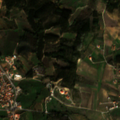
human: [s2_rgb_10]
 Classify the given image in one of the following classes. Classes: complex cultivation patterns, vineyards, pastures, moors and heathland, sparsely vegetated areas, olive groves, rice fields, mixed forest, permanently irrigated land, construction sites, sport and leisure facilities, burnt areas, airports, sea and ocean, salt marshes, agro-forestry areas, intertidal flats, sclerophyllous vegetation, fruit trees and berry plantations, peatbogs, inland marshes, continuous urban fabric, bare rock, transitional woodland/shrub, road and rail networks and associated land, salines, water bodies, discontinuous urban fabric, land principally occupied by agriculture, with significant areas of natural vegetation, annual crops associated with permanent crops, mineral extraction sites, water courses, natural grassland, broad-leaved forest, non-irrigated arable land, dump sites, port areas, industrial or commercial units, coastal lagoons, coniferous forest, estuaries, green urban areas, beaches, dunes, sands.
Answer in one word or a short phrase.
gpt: discontinuous urban fabric, vineyards, complex cultivation patterns, broad-leaved forest, transitional woodland/shrub